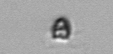
Label: Pyramimonas